A bearing vibration time series has been folded into this square grayscale image, one row per segment of consecutive samples. Determine the bearing's health state. Answer with exactly one of: normal, inner_race, outer_race, ball.
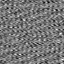
Answer: outer_race